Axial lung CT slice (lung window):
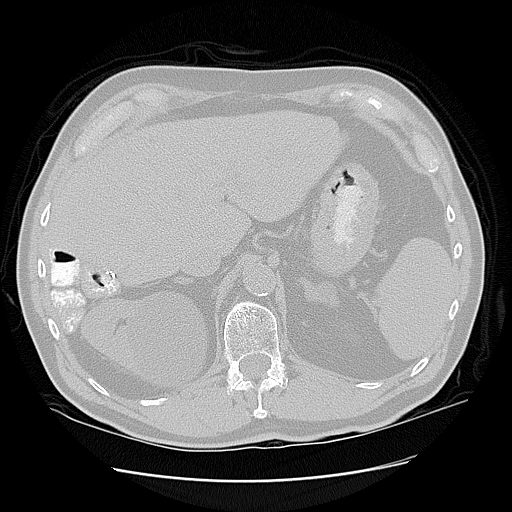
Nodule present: no